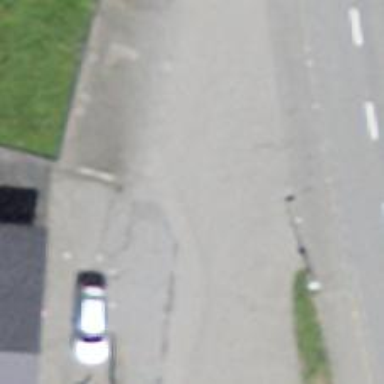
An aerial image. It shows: Parking aisle designated as service road.